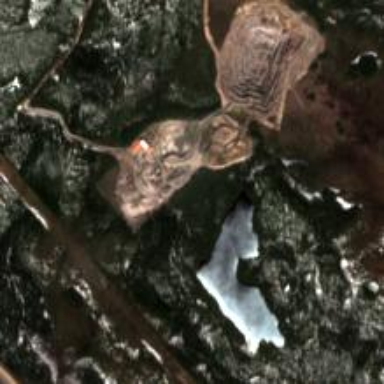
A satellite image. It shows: Quarry area.